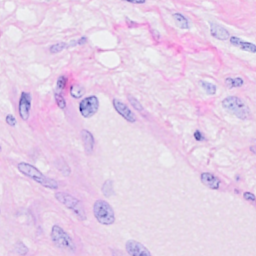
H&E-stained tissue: Breast